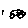
Label: car